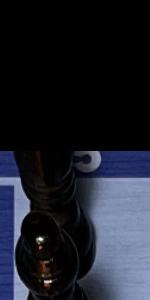
Label: Bishop_Black